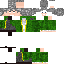
A male human skin with medium skin, wearing brown long hair dressed in a green hoodie and black pants, featuring a closed mouth.